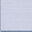
Piece: xx